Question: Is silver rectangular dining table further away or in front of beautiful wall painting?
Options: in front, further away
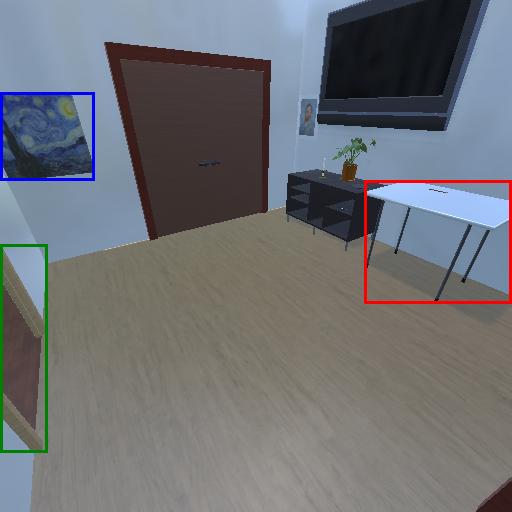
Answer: in front